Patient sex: M
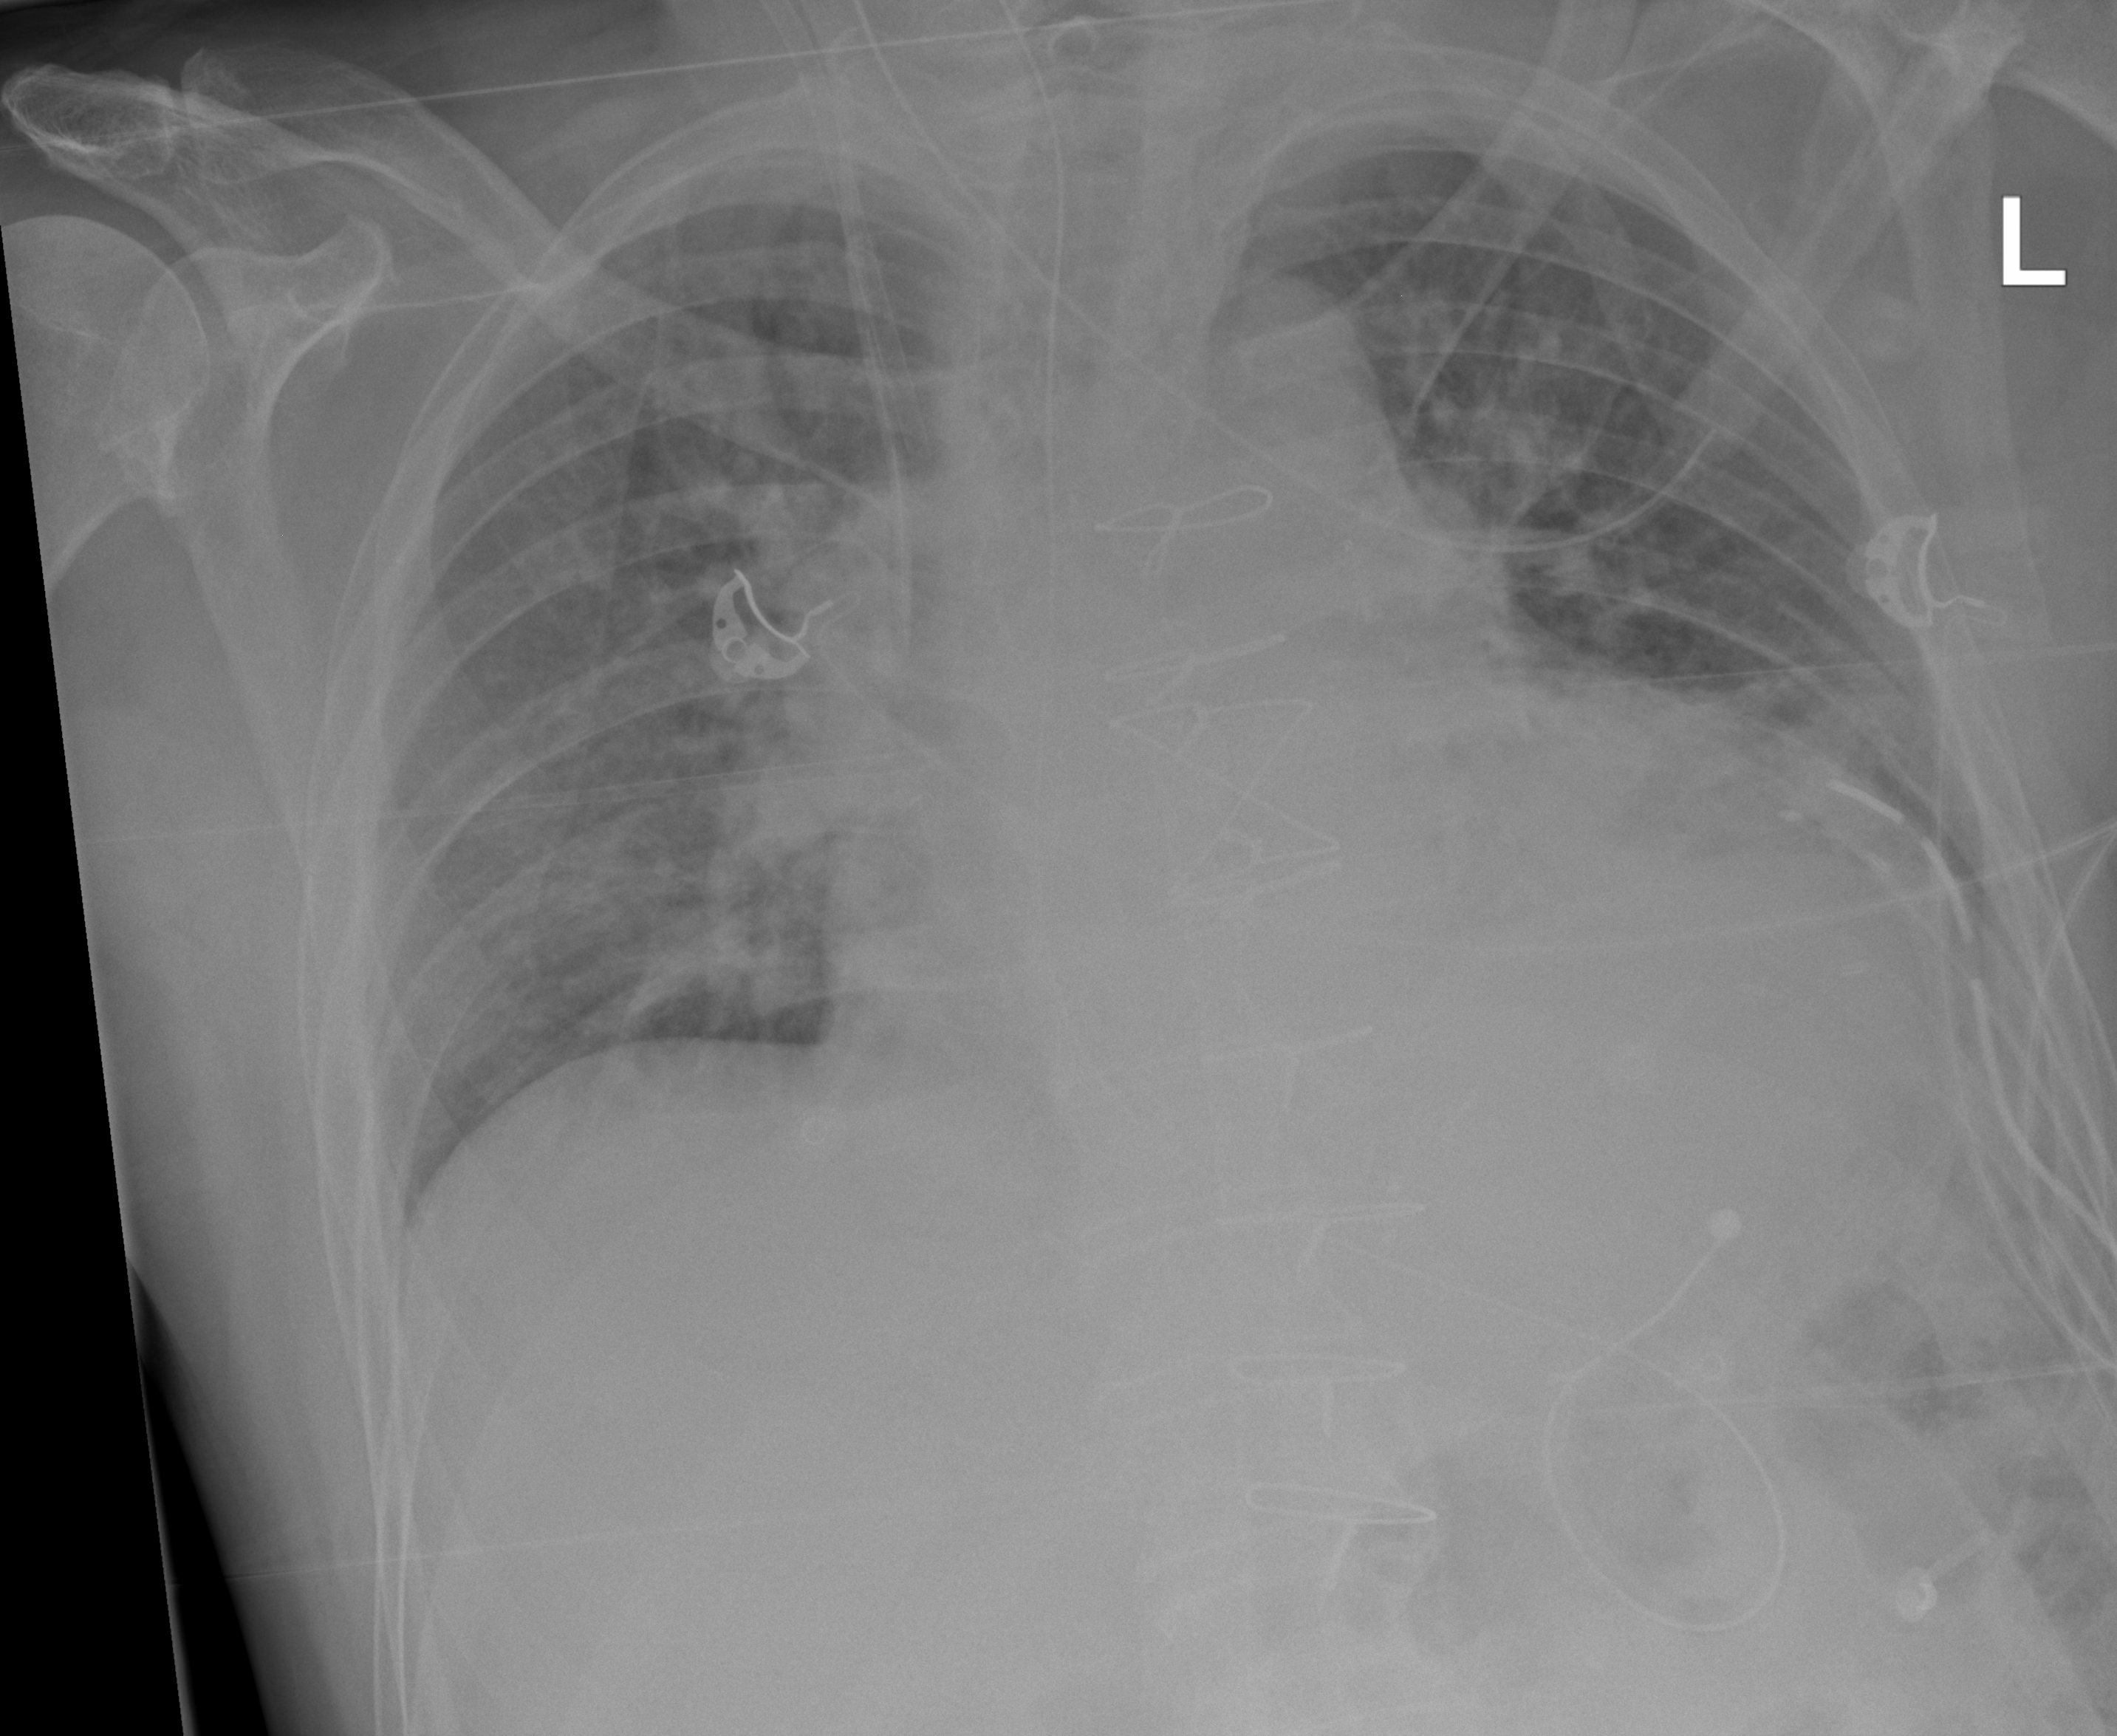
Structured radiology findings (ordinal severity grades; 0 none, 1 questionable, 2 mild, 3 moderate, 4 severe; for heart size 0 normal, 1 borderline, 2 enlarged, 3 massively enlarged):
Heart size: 3
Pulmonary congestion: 2
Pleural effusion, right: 0
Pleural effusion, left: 0
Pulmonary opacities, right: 1
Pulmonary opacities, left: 1
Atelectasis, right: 0
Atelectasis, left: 0